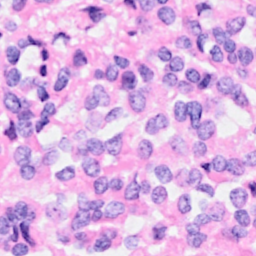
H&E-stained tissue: Breast